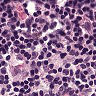
Metastatic tissue present: no